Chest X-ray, PA view. Patient: 52 years old, sex M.
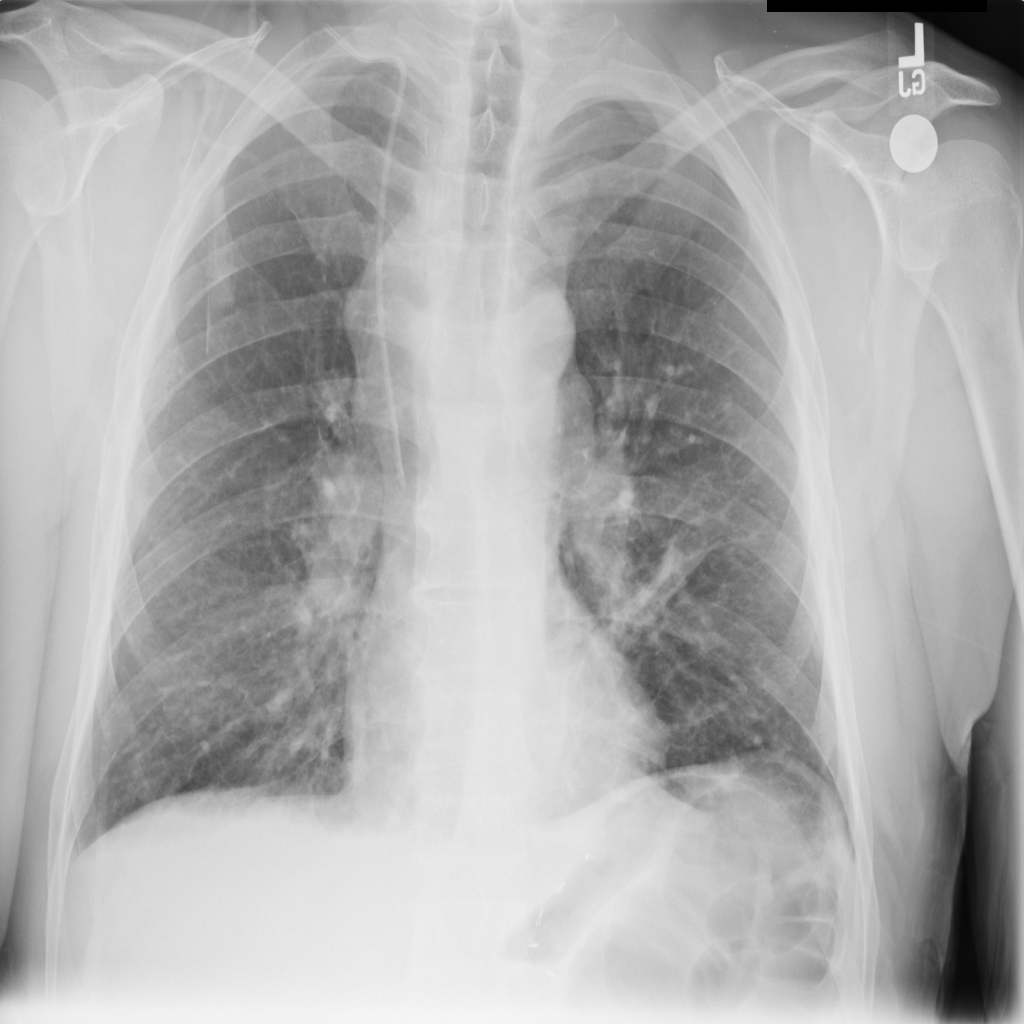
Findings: Atelectasis